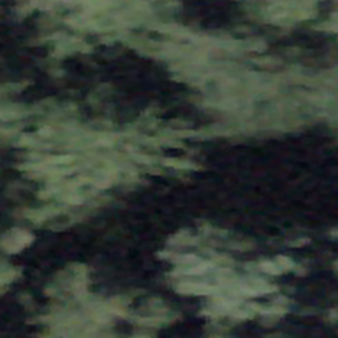
Label: other